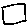
Label: square